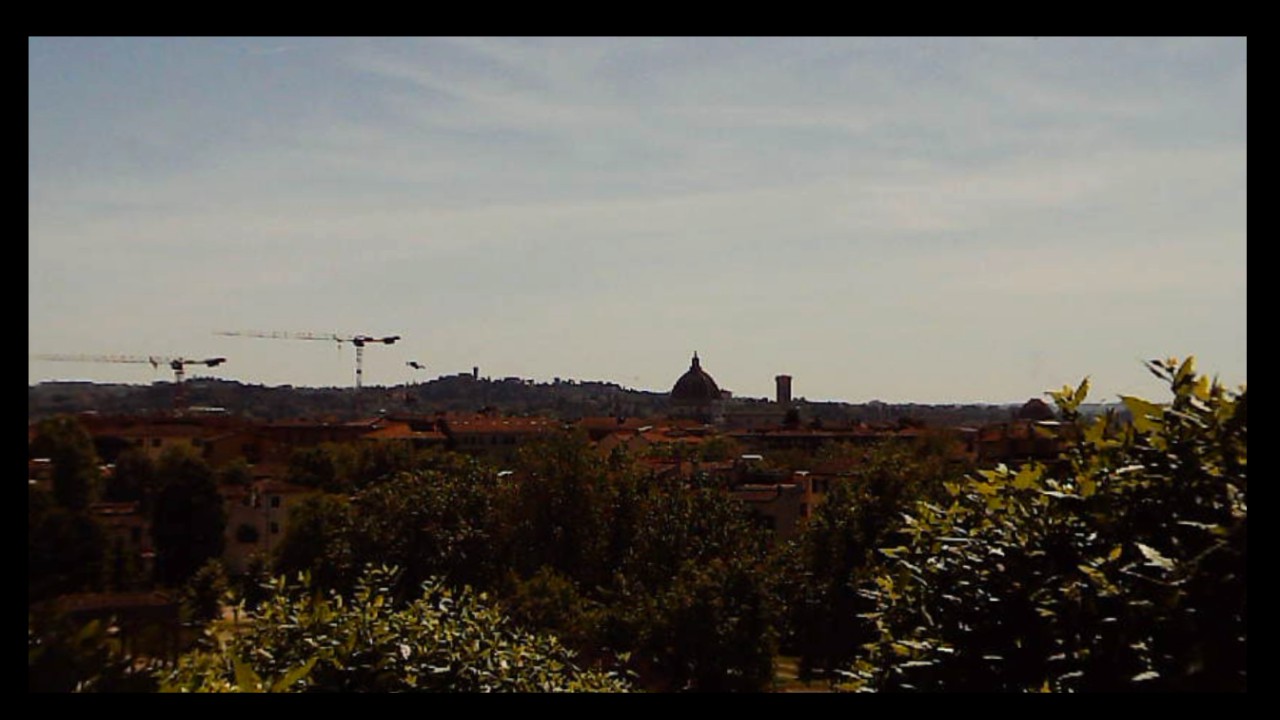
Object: DJI Mini 3